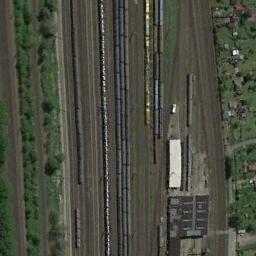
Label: railway